Interaction volume radius: 10 \u00c5
Interaction volume height: 35 \u00c5
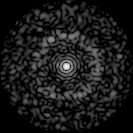
Disorder parameter: 0.8348